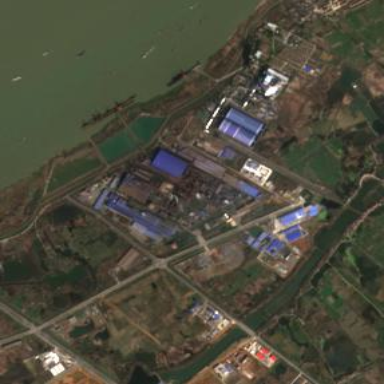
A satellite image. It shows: Industrial area with coal-powered plant.